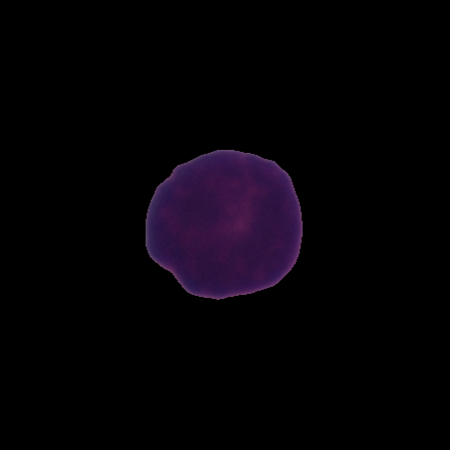
Label: healthy